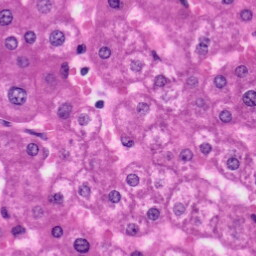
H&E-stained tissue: Liver